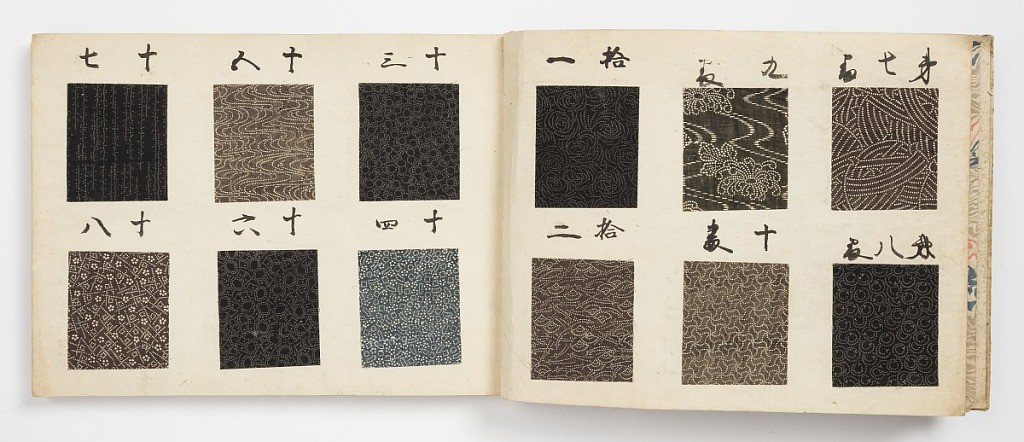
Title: Sample book
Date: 19th century
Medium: paper, silk Technique: resist printed on plain weave
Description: Textile samples mounted six to a page on fifteen uncut double leaves which are bound with a flyleaf back and front and an embossed cardboard cover, with silk thread. Designs are largely stencil, on subdued grounds and labeled in Japanese.